Field crop: maize
Growth stage: 1
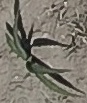
Species: sorghum